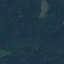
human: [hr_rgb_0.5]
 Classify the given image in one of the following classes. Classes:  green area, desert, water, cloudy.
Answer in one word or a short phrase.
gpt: green area